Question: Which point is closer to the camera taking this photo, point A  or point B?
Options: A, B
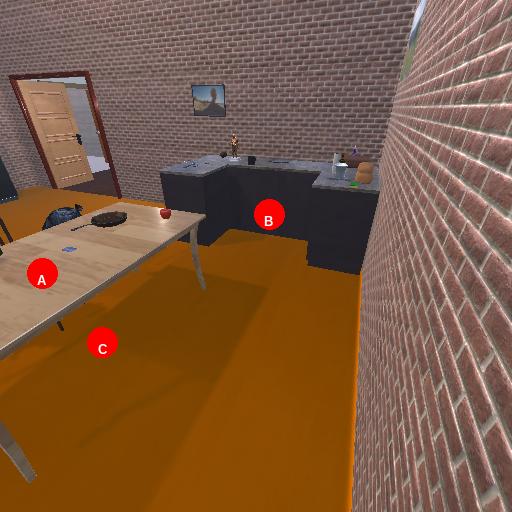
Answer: A